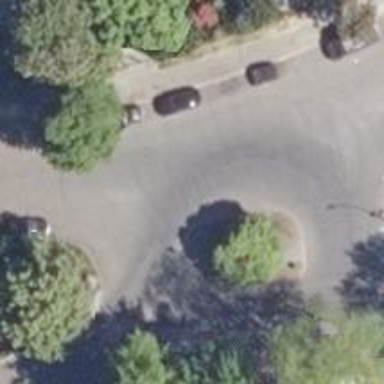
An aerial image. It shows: Residential road with asphalt surface. Both sides have sidewalks.